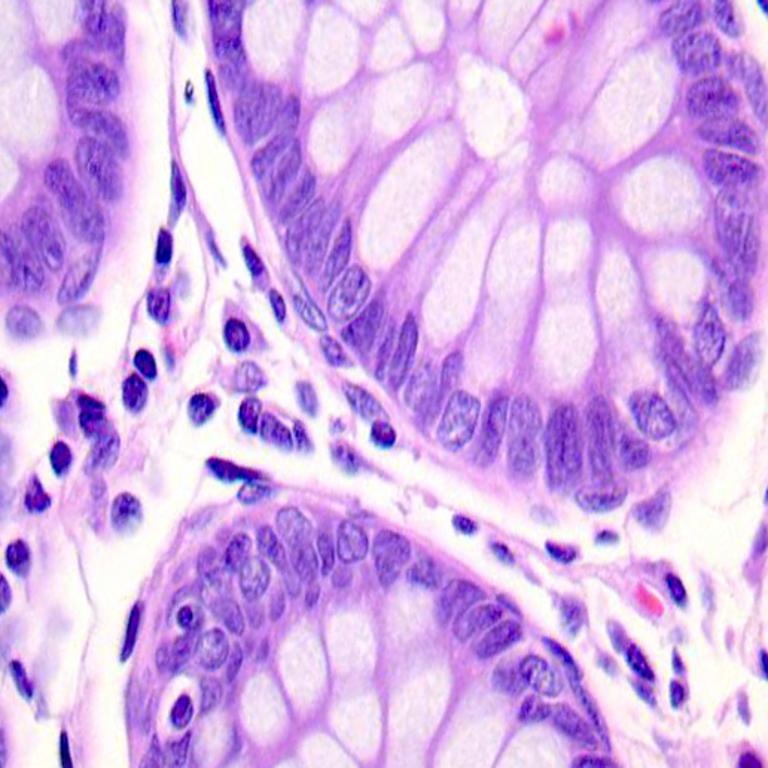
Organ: colon
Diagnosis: benign